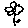
Label: flower